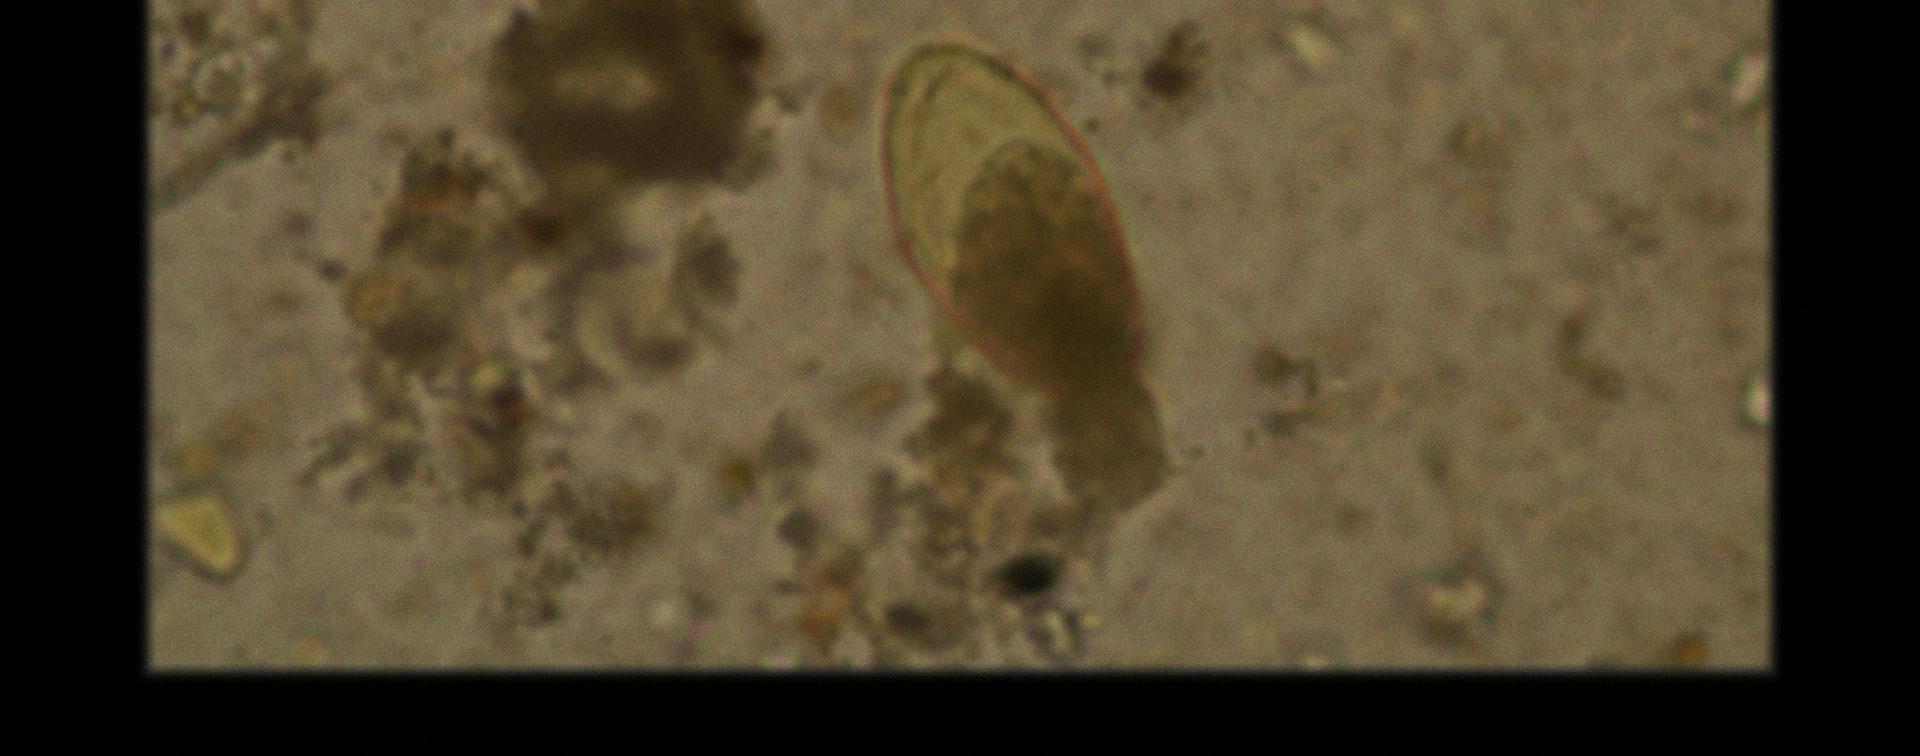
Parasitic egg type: Fasciolopsis buski